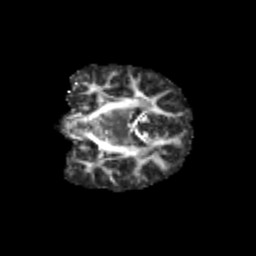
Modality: FA
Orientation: coronal
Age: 11
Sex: male
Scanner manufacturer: siemens
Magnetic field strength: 3 T
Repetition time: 3.8 s
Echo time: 0.07 s